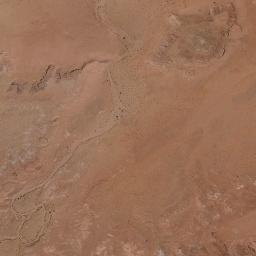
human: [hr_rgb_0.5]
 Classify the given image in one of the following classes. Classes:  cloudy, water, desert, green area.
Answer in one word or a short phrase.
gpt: desert